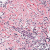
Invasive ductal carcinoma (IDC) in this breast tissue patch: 1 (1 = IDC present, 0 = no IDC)